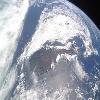
Label: cloud